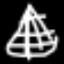
Label: leaf